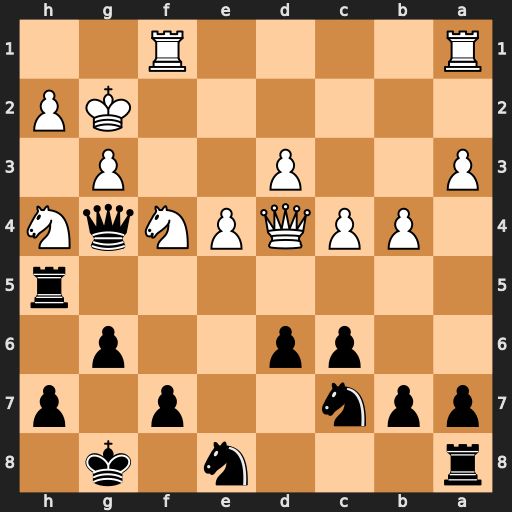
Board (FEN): r3n1k1/ppn2p1p/2pp2p1/7r/1PPQPNqN/P2P2P1/6KP/R4R2
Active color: b
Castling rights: -
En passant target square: -
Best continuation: Rxh4 h3 Qg5